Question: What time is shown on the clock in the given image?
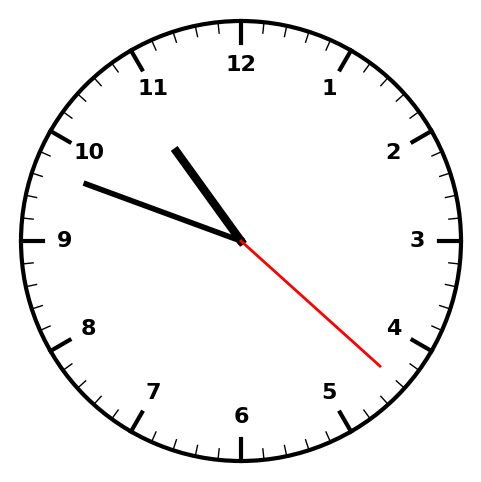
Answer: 10:48:22